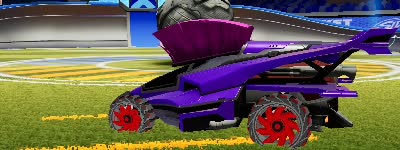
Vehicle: aftershock